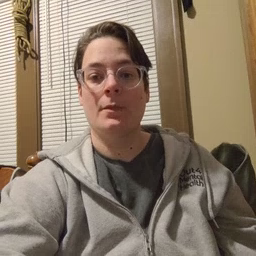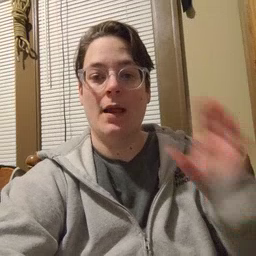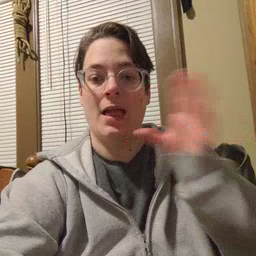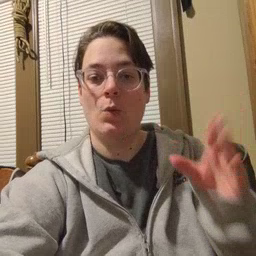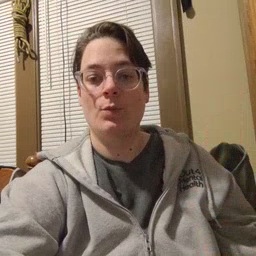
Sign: hello